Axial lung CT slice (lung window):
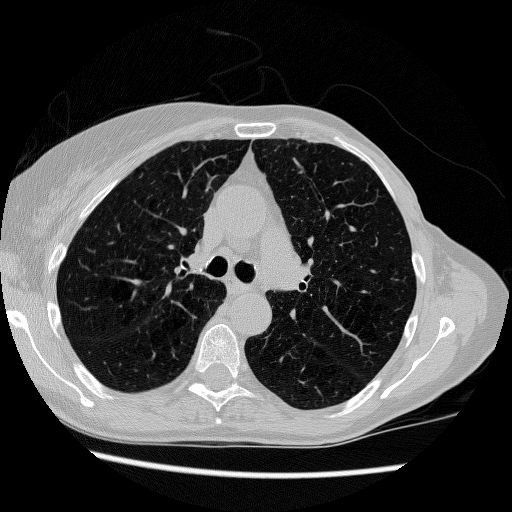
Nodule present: no